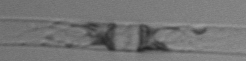
Label: Dactyliosolen_blavyanus